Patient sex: M
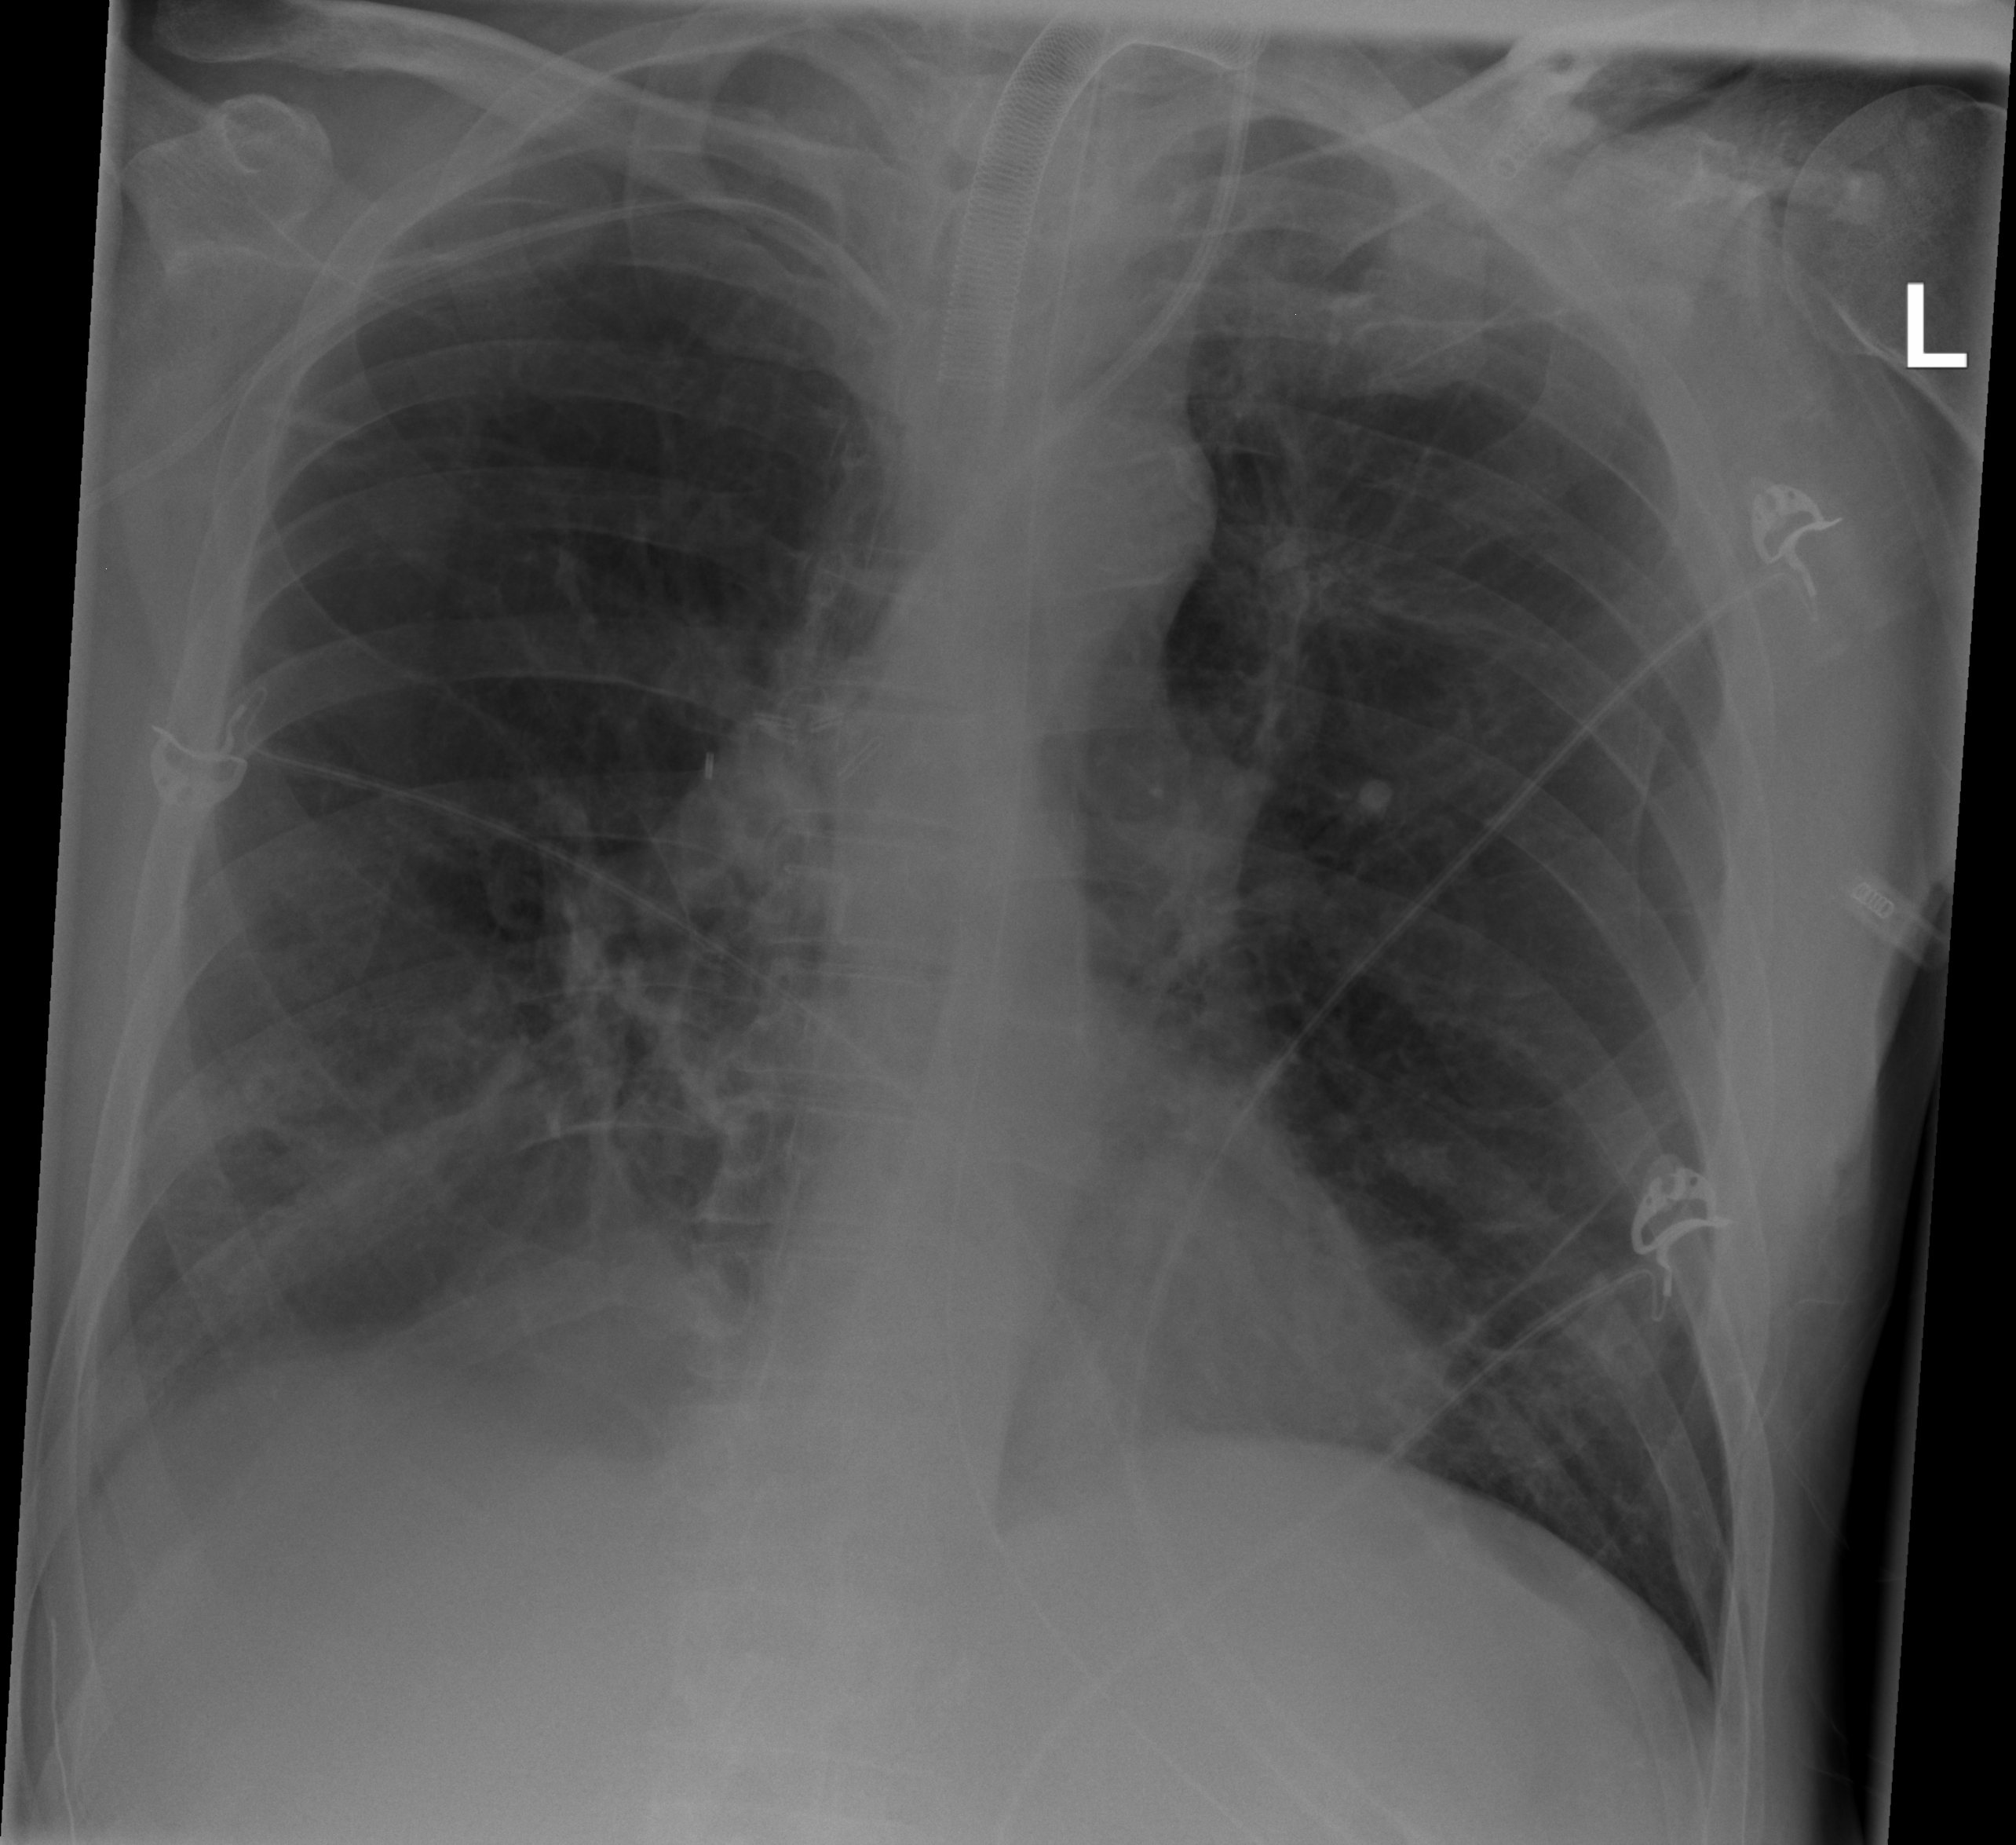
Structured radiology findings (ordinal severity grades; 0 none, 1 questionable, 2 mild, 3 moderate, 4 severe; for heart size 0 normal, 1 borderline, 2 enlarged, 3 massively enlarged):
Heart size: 0
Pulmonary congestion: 0
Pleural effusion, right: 2
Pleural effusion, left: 2
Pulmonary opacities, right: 2
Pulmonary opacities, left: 2
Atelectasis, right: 2
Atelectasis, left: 0